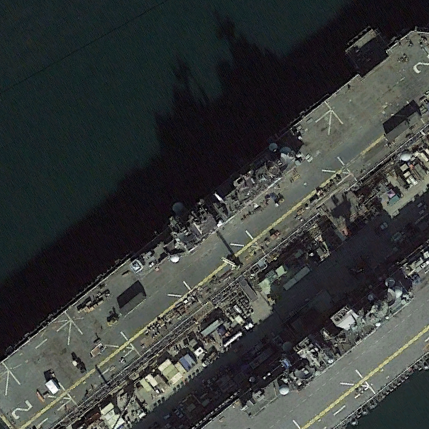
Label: assault